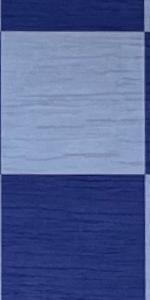
Label: Empty